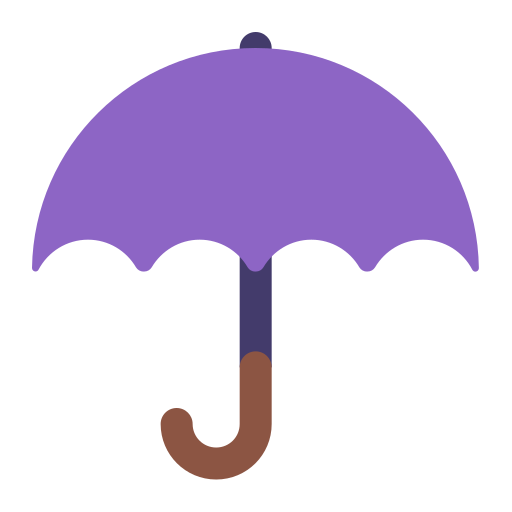
umbrella flat